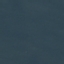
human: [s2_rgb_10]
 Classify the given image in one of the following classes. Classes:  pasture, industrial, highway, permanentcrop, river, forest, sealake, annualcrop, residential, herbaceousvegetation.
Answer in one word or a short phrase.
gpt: SeaLake